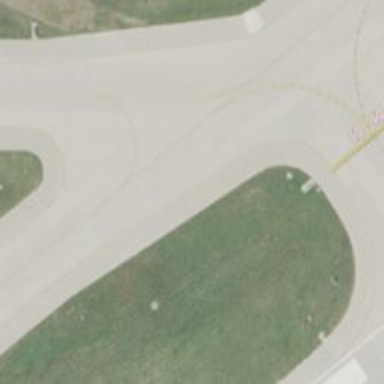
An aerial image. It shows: Image of taxiway at airport.